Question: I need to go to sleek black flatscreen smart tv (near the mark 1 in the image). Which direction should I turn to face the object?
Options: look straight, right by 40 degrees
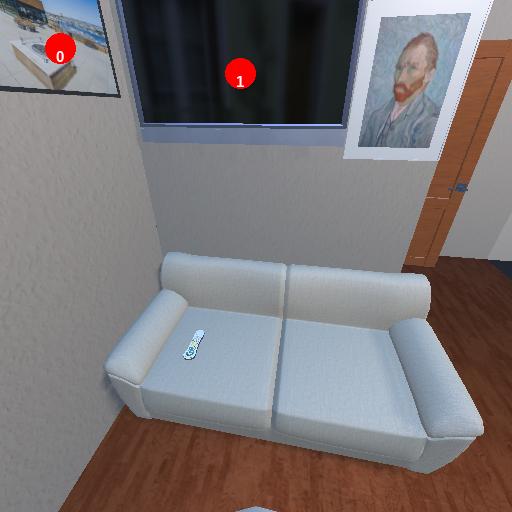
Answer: look straight